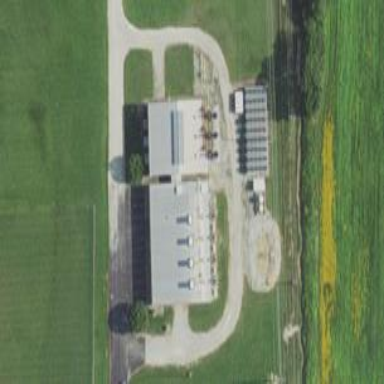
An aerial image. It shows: Generator is pictured.